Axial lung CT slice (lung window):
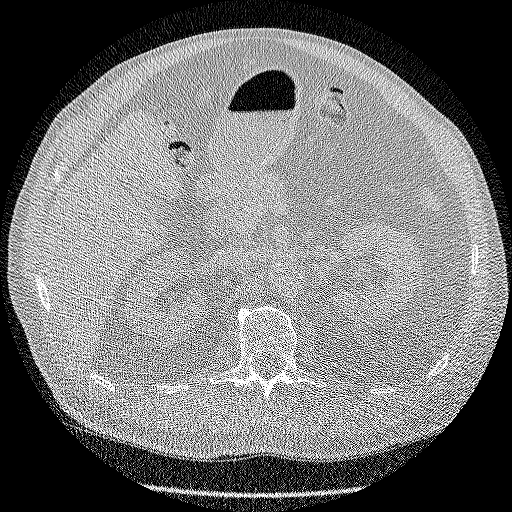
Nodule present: no